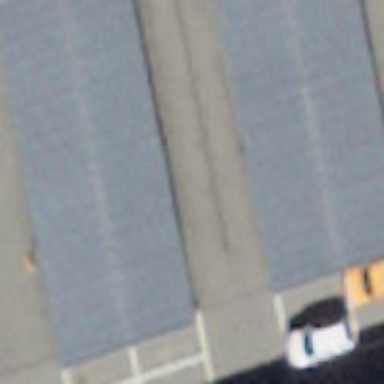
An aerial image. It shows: Warehouse building.